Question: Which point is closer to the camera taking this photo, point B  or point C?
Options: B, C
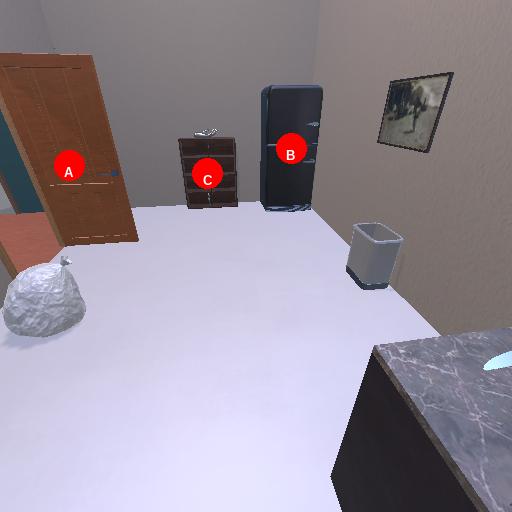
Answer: B